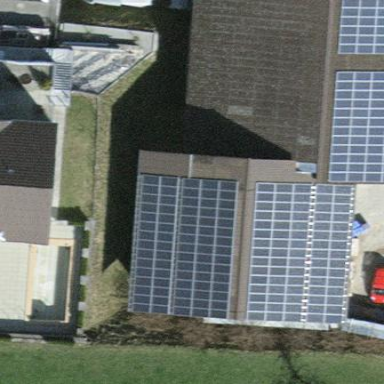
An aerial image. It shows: Solar photovoltaic panel generator.